Question: I have an issue that terrorizes me in my sleep, unrelentingly . If you have an attainable solution and care to share it, please do; I'd like to have a normal night of sleep again.
On my latest project, there are multiple times when I will need to have 4 or 5 elements floated next to one another. Each element must be sized using percentages (%) but must also have 'border-right: 1px solid #000'.
Once upon a time, I would normally size each element with percentages, then create a child element that would have all of the styling properties that the parent probably should have had, including the 'border-right'. This solution isn't ideal, however, because it involves a lot of unnecessary markup.
A co-worker then directed me to another solution. When an element has a width that is sized using %s, and also needs to have 'border-right: 1px solid #000', apply 'margin-right: -1px' as an offset. And while it works, it created another issue for me (which is why we're here, together, in union).
When zooming out in any of the major browsers (ctrl mousescroll, ctrl -), the floated elements that have been the focus-of-discussion tend to dance around a bit; the last element toggles between breaking to the next line and then snapping back. Please refer to the image below:

The reason this should be addressed is because the scope of the project has the potential of serving people from many different demographics (especially those who may need to scroll in, or out for that matter, to make the text larger or smaller). A very broad project, indeed.
How can I reach my goal highlighted in the example above?
How can I have 4 or 5 or more (or less) elements floated next to one another, sized proportionally using %s, WITHOUT them breaking form?
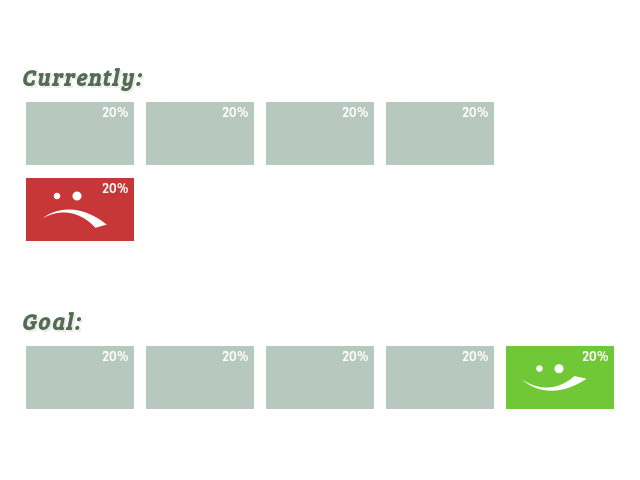
Answer: You can use the experimental <URL> on it. It is supported by IE8/9 and current versions of webkit, opera and ff.
'''
li {
-webkit-box-sizing: border-box;
-moz-box-sizing: border-box;
box-sizing: border-box;
}
'''